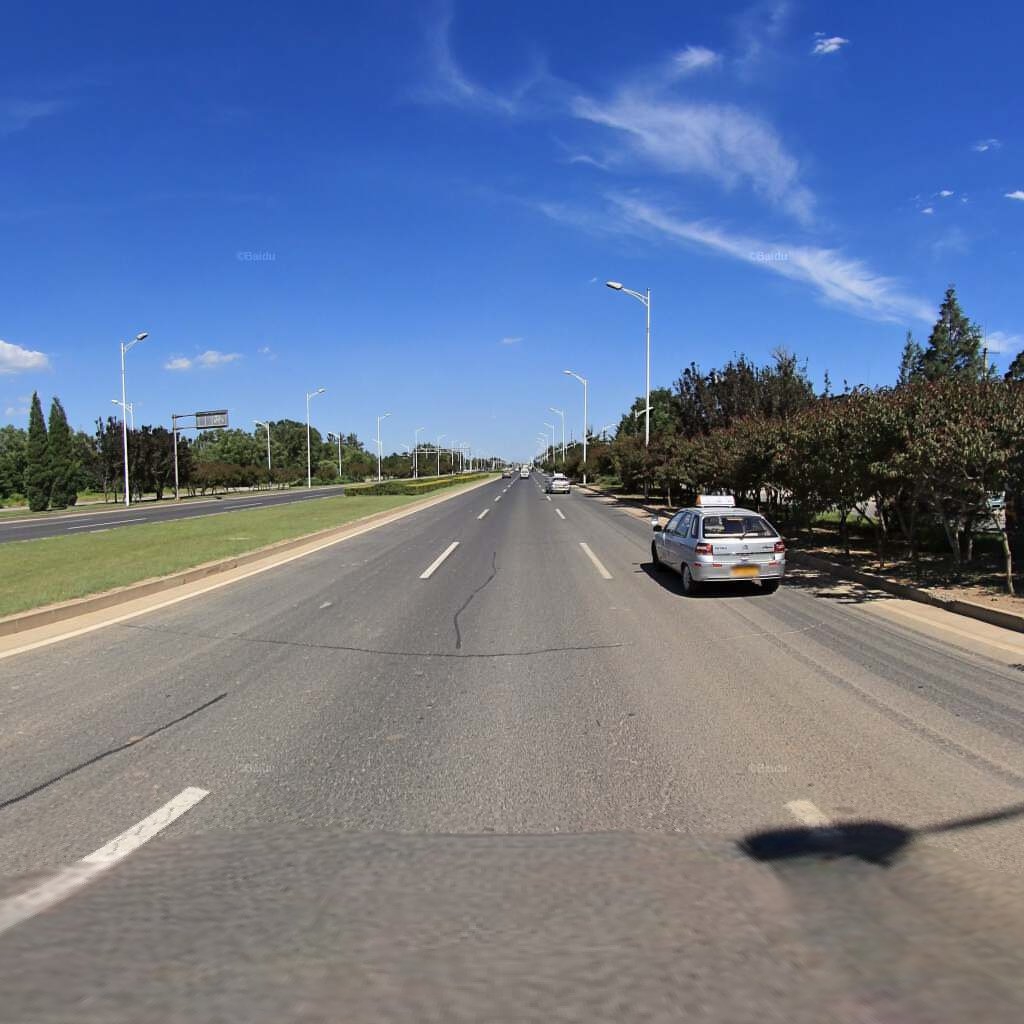
Region: Haidian
Road damage annotations: transverse patch, longitudinal patch, longitudinal patch, transverse crack